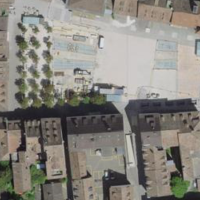
EUNIS habitat code: 54
Species observed at this site:
Accipiter nisus
Corvus corone
Cyanistes caeruleus
Chloris chloris
Passer domesticus
Falco peregrinus
Buteo buteo
Coloeus monedula
Turdus merula
Chroicocephalus ridibundus
Tachymarptis melba
Larus michahellis
Parus major
Milvus milvus
Turdus pilaris
Pica pica
Phoenicurus ochruros
Columba livia
Falco tinnunculus
Motacilla alba